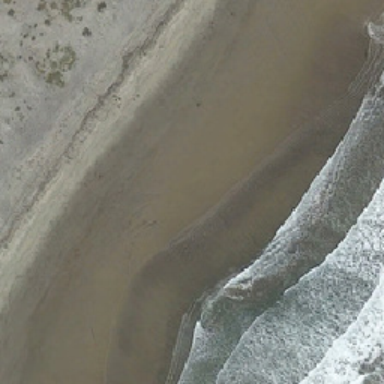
Some green plants are scattered around the beach and the sea near the coast is yellow .